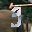
Label: 3